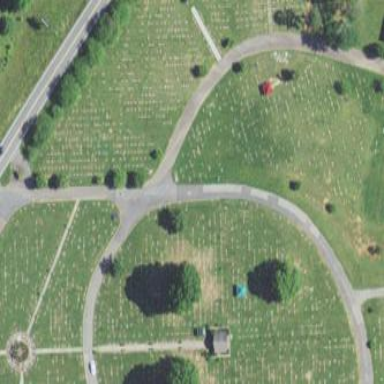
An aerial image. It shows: Cemetery.